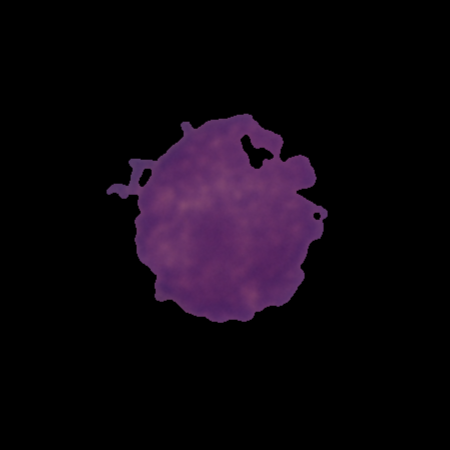
Label: healthy